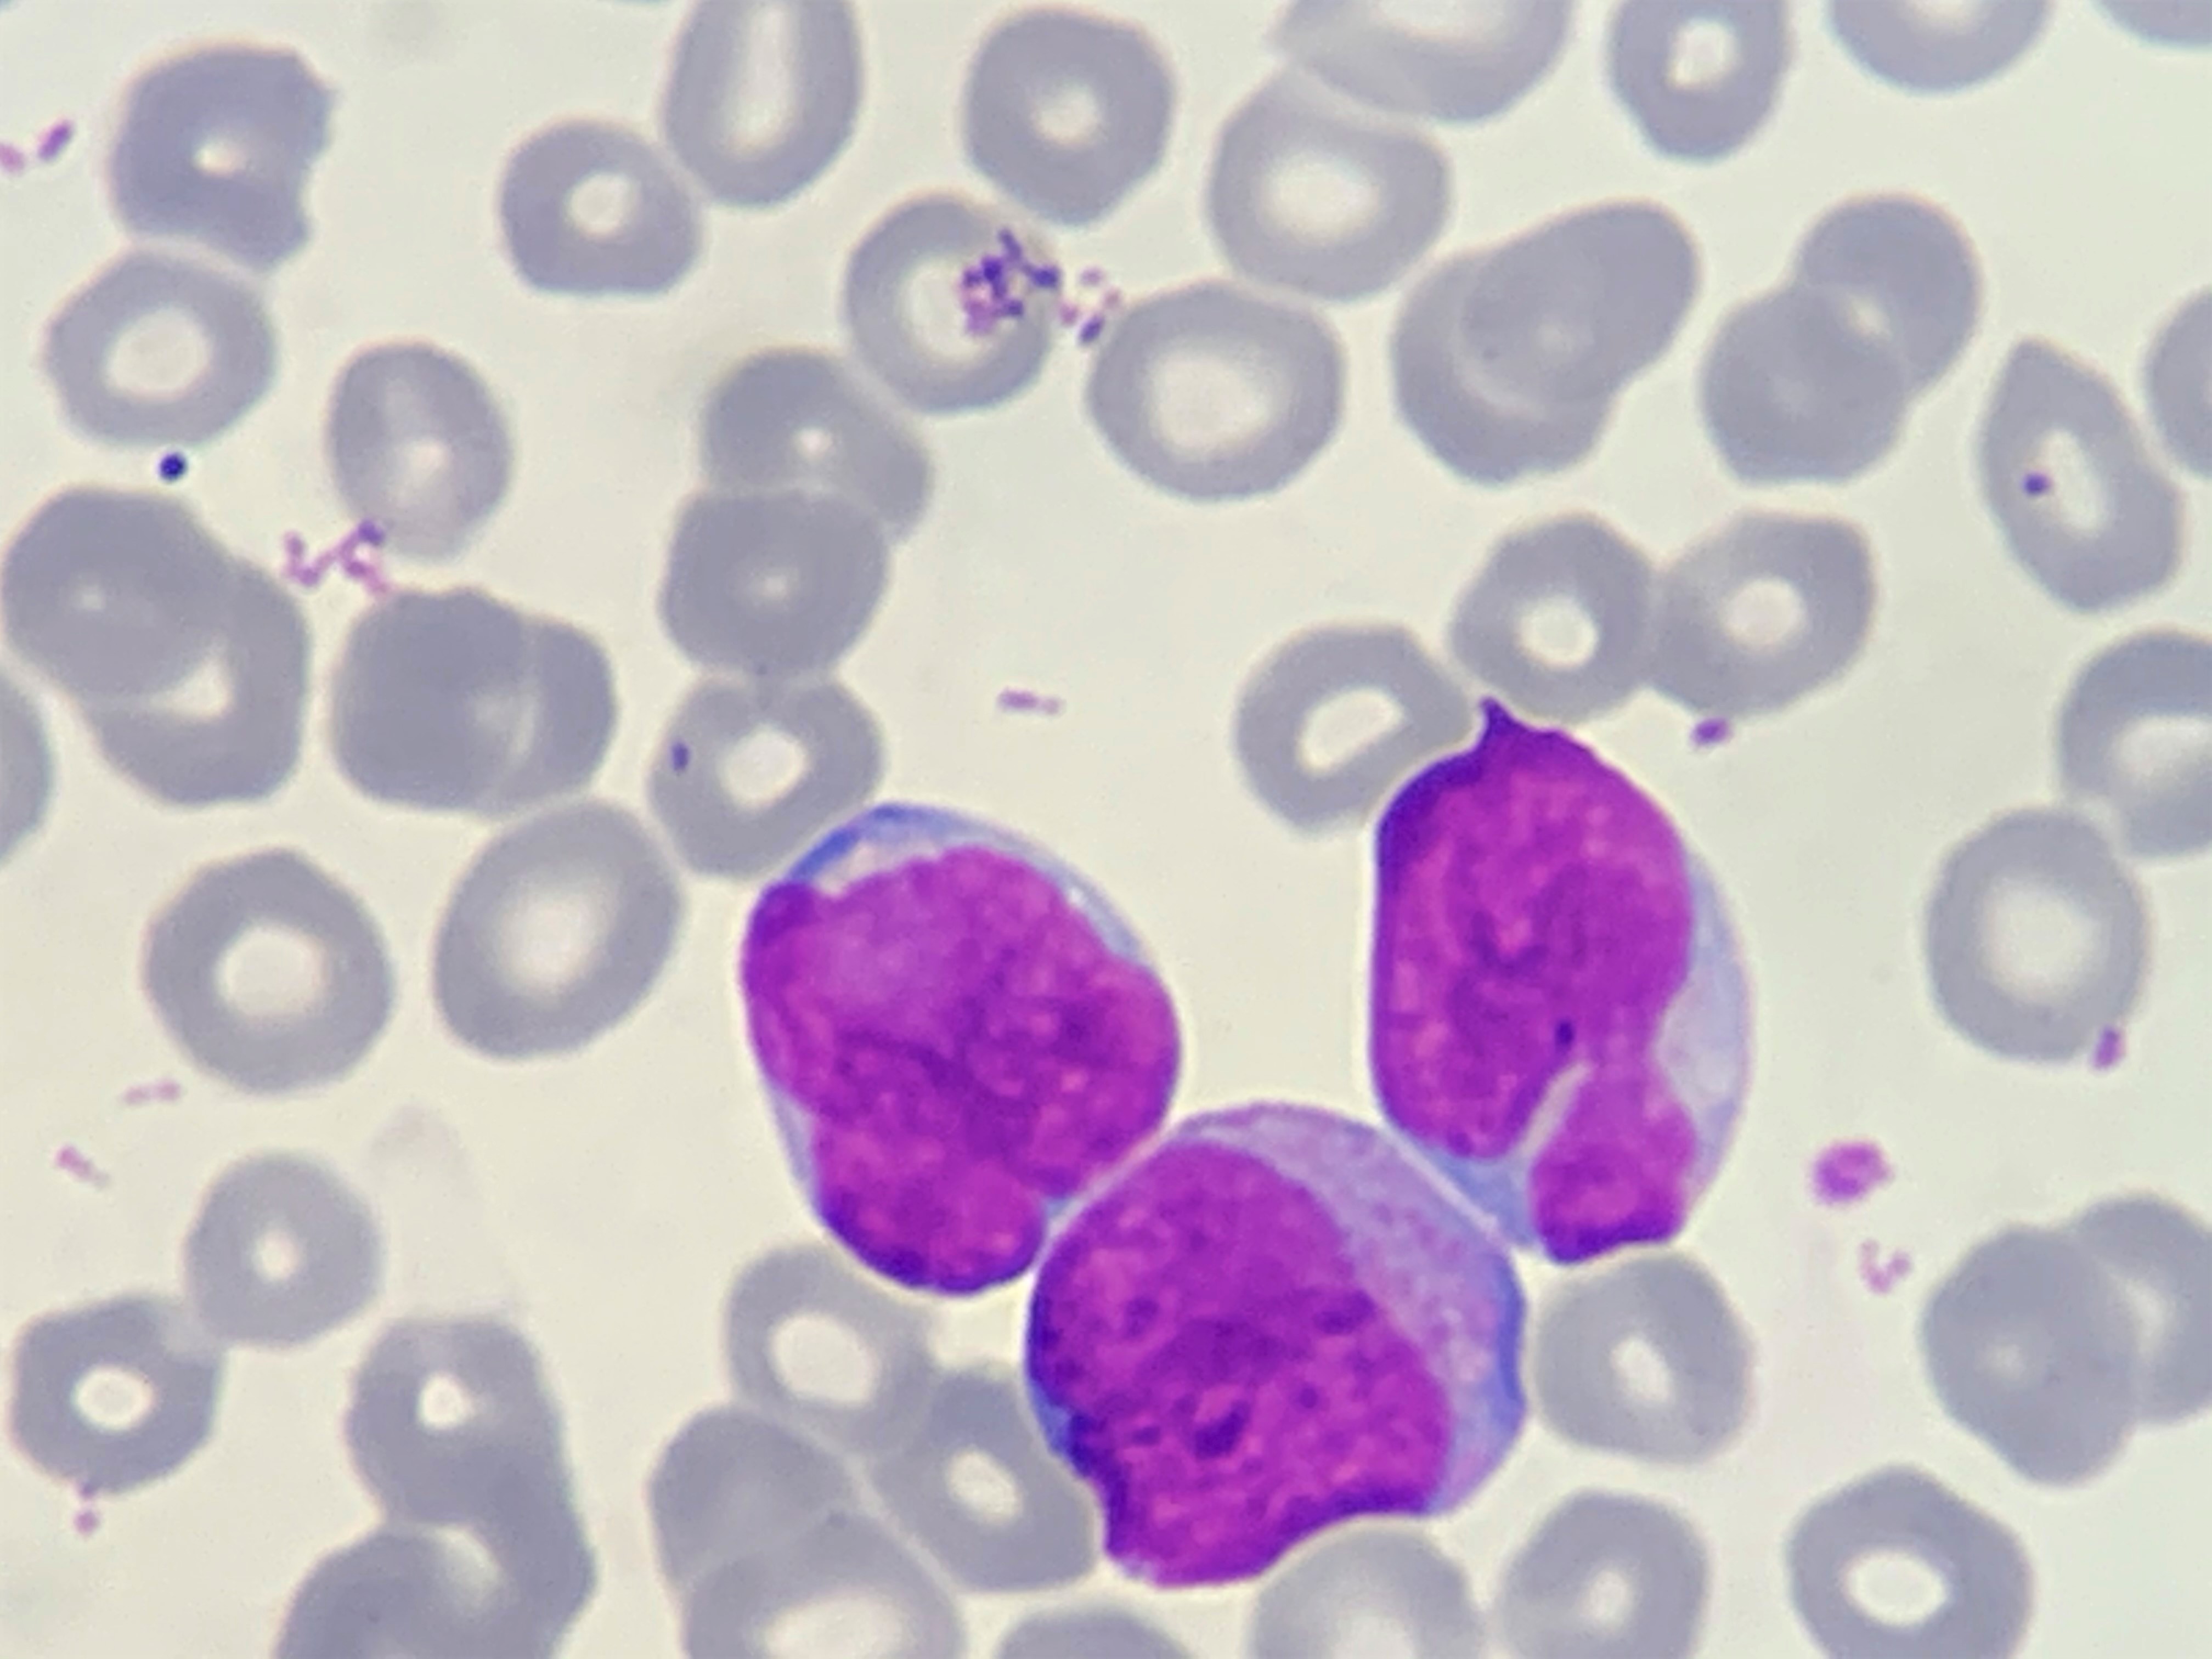
Cell type: BLAST CELLS